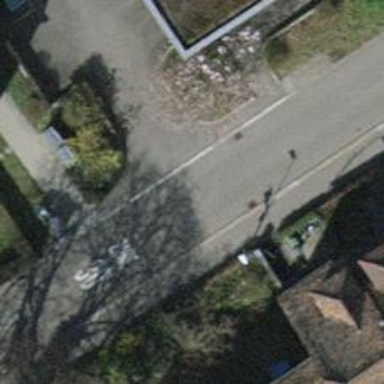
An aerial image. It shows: Asphalt residential road with opposite cycleway.